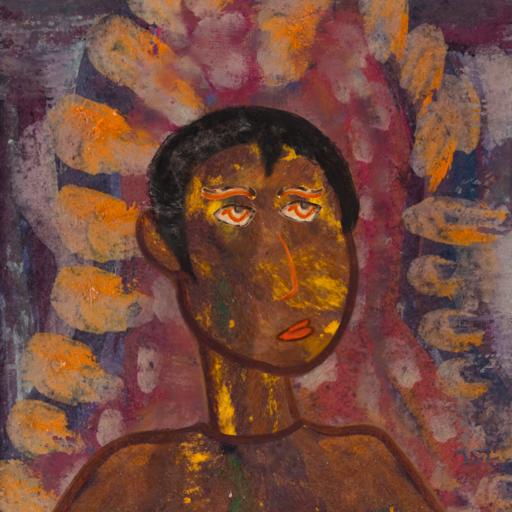
Background: Doll, Head And Neck Side: Comrade, Face Side: Experience, Bust: Comrade, Hair Side: Roy_Bahadur, Head Accessory: Blank, Second Necklace: Blank, Necklace: Blank, Baby: Blank